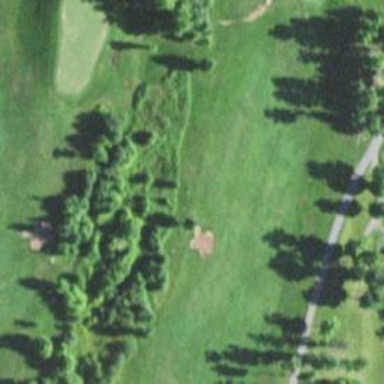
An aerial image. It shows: View of golf hole.